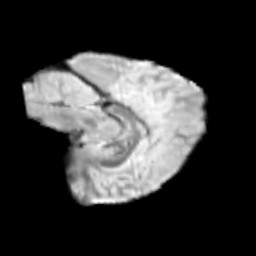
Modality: T2w
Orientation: sagittal
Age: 9
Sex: female
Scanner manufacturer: siemens
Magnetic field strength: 3 T
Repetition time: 3.8 s
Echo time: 0.07 s